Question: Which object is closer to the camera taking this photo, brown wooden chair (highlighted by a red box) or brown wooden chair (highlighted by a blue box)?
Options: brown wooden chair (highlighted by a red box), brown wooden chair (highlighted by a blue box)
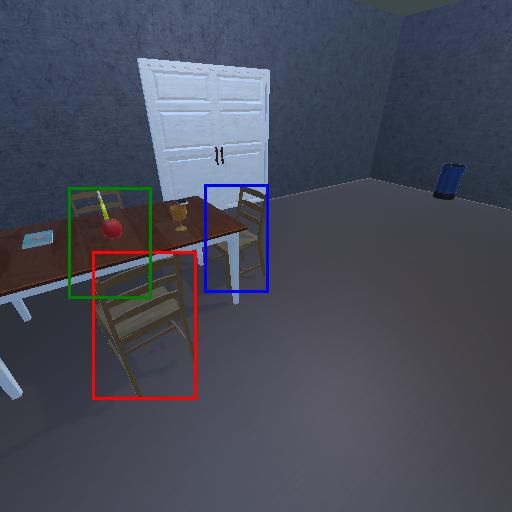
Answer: brown wooden chair (highlighted by a red box)